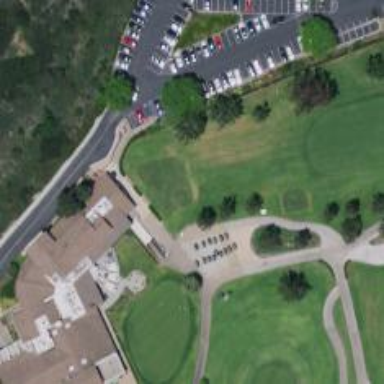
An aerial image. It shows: Path for both roads and golfers.